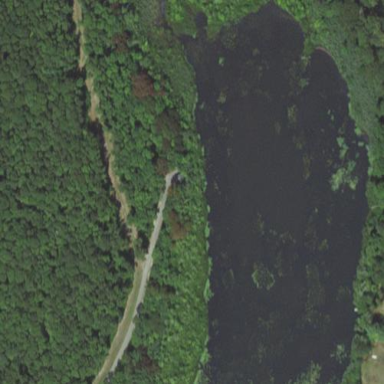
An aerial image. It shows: Marsh wetland.